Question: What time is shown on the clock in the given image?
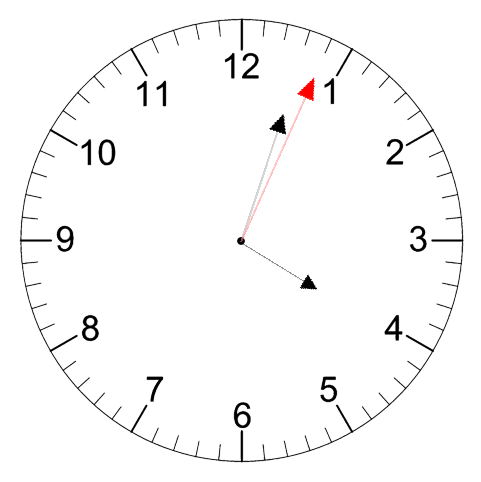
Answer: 04:03:04